二年级 · 算术
商店中某些抗疫用品的售价如图。

(1) 买 5 包口罩和 1 瓶洗手液要花多少钱?（5 分）

（2）红红有 51 元, 买了一瓶 84 消毒液, 剩下的钱可以买多少瓶免洗消毒液？（6 分）
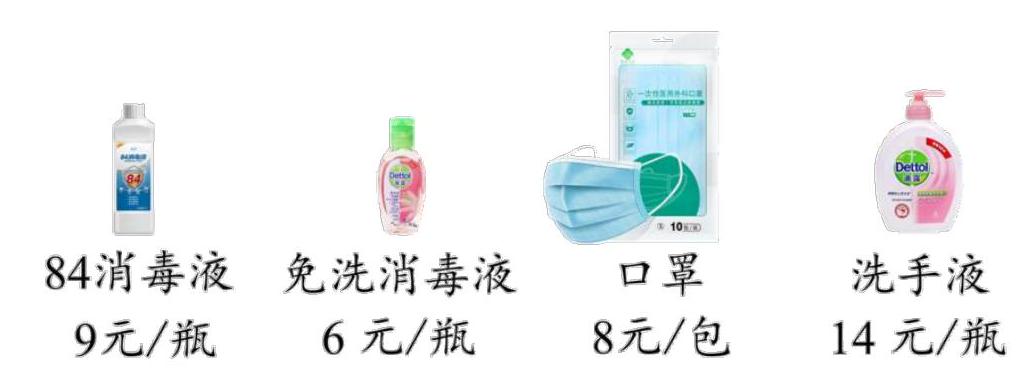
答案: (1) （5 分）

$5 \times 8+14 \cdots \cdots \cdots \cdots 2$ 分

$=40+14 \cdots \cdots \cdots \cdots .1$ 分

$=54 （$ 元） $\cdots \cdots \cdots \cdots 1_{1.5}$ 分

口答: 买 5 包口罩和 1 瓶洗手液要花 54 元。

0.5 分

或 $5 \times 8=40$ (元) $\cdots \cdots \cdots \cdots 2.5$ 分【列式 1 分, 结果 1.5 分】

$40+14=54$ (元) $\cdots \cdots \cdots \cdots 2$ 分【列式 1 分, 结果 1 分】

口答: 买 5 包口罩和 1 瓶洗手液要花 54 元。

0.5 分

(2) (6 分)

$(51-9) \div 6 \cdots \cdots \cdots \cdots .2$ 分

$=42 \div 6 \cdots \cdots \cdots \cdots 2$ 分

$=7$ (瓶)

1.5 分

口答: 剩下的钱可以买 7 瓶免洗消毒液。 .0 .5 分

或 51-9=42（元） $\cdots \cdots \cdots \cdots 2.5$ 分【列式 1 分, 结果 1.5 分】

$42 \div 6=7$ (瓶) ……. 3 分【列式 1 分, 结果 2 分】

口答: 剩下的钱可以买 7 瓶免洗消毒液。…....... 0.5 分